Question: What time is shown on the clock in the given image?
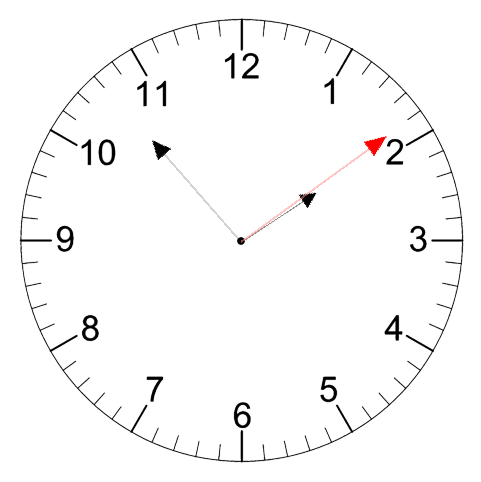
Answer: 01:53:09